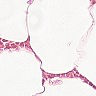
Metastatic tissue present: no